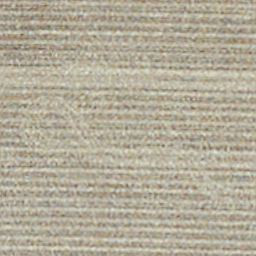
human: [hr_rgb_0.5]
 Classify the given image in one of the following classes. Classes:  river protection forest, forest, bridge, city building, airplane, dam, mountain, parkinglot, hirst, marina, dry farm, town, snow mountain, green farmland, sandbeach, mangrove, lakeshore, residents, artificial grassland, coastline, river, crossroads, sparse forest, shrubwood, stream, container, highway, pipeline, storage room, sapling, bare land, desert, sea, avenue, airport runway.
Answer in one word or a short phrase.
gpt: dry farm